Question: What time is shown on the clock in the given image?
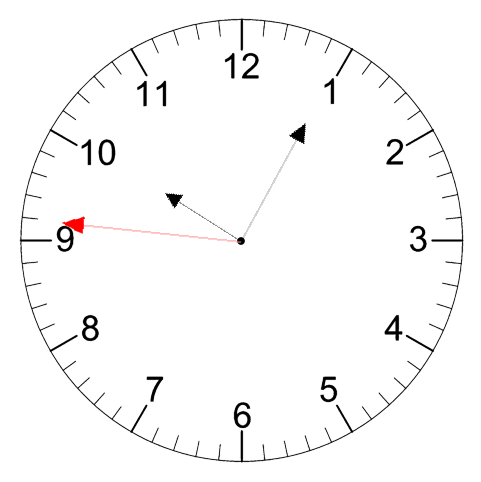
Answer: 10:04:46